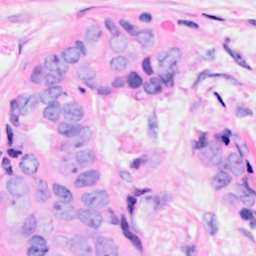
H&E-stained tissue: Breast